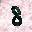
Label: 8